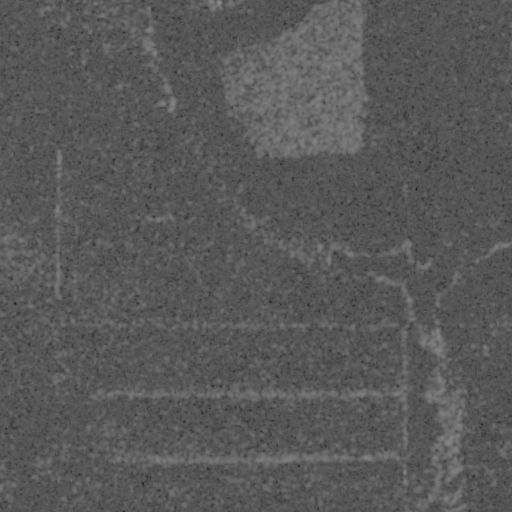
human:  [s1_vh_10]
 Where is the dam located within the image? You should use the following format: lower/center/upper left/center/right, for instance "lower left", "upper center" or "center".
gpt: The dam is located in the center right of the image.
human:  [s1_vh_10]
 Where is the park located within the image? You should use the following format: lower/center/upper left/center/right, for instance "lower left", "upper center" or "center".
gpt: The park is located in the center of the image.
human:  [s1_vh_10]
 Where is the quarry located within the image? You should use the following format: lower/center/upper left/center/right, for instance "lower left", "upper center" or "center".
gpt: The quarry is located in the upper left of the image.
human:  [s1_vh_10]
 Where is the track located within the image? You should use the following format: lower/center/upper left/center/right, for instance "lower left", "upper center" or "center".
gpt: There is no track in the image.

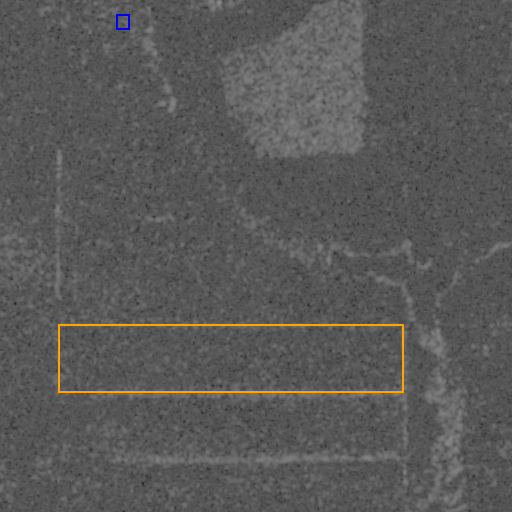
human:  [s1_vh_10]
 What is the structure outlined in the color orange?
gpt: The structure outlined in orange is a crop field.
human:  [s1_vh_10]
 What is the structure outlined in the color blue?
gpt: The structure outlined in blue is a quarry.
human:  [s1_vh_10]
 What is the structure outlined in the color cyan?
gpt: There is no cyan outline.